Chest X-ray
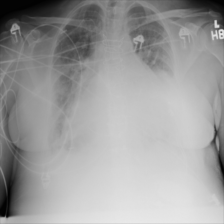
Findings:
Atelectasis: negative
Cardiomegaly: negative
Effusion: negative
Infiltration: positive
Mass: negative
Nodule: negative
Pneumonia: negative
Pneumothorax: negative
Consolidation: negative
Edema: negative
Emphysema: negative
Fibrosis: negative
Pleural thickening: negative
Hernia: negative